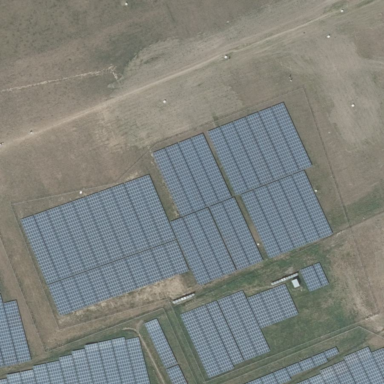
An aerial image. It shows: Solar power plant utilizing photovoltaic technology to generate electricity.